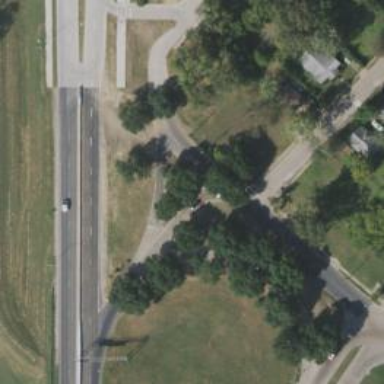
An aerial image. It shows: Trunk link highway.